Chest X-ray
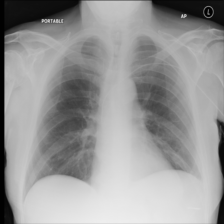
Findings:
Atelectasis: positive
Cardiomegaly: negative
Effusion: negative
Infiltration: negative
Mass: negative
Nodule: negative
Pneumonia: negative
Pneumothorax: negative
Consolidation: negative
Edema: negative
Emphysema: negative
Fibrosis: negative
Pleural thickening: negative
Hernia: negative